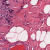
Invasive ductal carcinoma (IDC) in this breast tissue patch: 1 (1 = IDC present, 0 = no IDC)